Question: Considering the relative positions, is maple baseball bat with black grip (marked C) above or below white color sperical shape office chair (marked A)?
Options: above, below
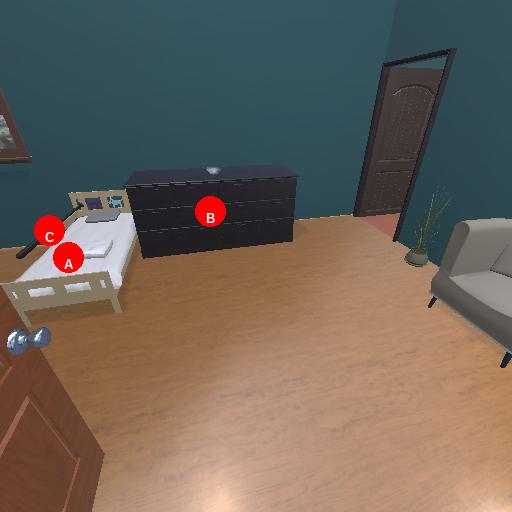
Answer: above